Question: What type of button is being used in this picture?

I've been trying to replicate the result shown in this image by using radio buttons (so only one can be selected) but I've been struggling a lot to make the radio buttons both square and contain text.
So far my buttons at best look like this:
<URL>
Are there any simple ways of achieving the first result shown?
(Link for button I'm trying to replicate: <URL>
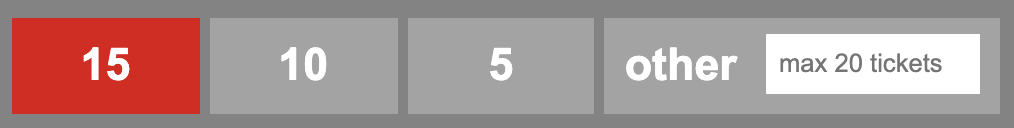
Answer: Added same styling except selection value logic.
'''
$(document).ready(function() {
$(".tickets-button").click(function() {
$(".tickets-button").removeClass("active");
$(this).addClass("active");
});
});
'''
'''
.tickets-wrapper {
background-color: #838383;
padding: 15px;
color: #ffffff;
width: 66%
}
ul {
list-style: none;
float: left;
}
@media screen and (min-width: 768px) {
.ticket-buttons-wrapper {
width: 80%;
}
}
@media screen and (min-width: 600px) {
.ticket-buttons-wrapper {
margin-left: auto;
margin-right: auto;
padding: 0;
}
}
.ticket-buttons-wrapper {
overflow: hidden;
padding: 0 12%;
margin-bottom: 12px;
}
@media screen and (min-width: 768px) #tickets .tickets-button {
width: 19%;
margin-right: 1%;
}
.ticket-buttons-wrapper .tickets-button {
float: left;
line-height: 48px;
font-weight: 600;
background-color: #a3a3a3;
padding: 0 10px;
color: #ffffff;
}
.tickets-button [type="radio"] {
display: none;
}
#tickets .tickets-button label {
display: block;
cursor: pointer;
font-size: 1.4em;
}
.tickets-button.active {
background-color: #e00a0f;
color: #ffffff;
transform: translateZ(0);
}
.other-amount .tickets-text {
width: 60%;
float: right;
margin-top: 8px;
font-weight: 400;
color: #333333;
font-size: 0.8em;
line-height: 30px;
padding: 0 5px;
height: 30px;
border: 1px solid transparent;
}
'''
'''
<html>
<head>
<script src="https://ajax.googleapis.com/ajax/libs/jquery/3.5.1/jquery.min.js"></script>
</head>
<body>
<div class="tickets-wrapper">
<div class="ticket-buttons-wrapper">
<ul>
<li class="tickets-button predef-values active">
<input type="radio" name="entries" value="15" id="tickets-15">
<label for="tickets-15">15</label>
</li>
<li class="tickets-button predef-values">
<input type="radio" name="entries" value="10" id="tickets-10" checked="checked">
<label for="tickets-10">10</label>
</li>
<li class="tickets-button predef-values">
<input type="radio" name="entries" value="5" id="tickets-5">
<label for="tickets-5">5</label>
</li>
<li class="tickets-button other-amount">
<input type="radio" name="entries" value="Other" id="tickets-other">
<label for="tickets-other">other</label>
<input type="text" class="tickets-text" name="other-amount" placeholder="max 20 tickets" value="">
<script type="text/javascript">
var valueMaxTicket = '20';
</script>
</li>
</ul>
</div>
</div>
</body>
</html>
'''